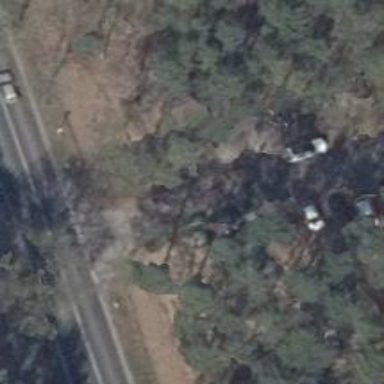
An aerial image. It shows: Emergency access point on the road.